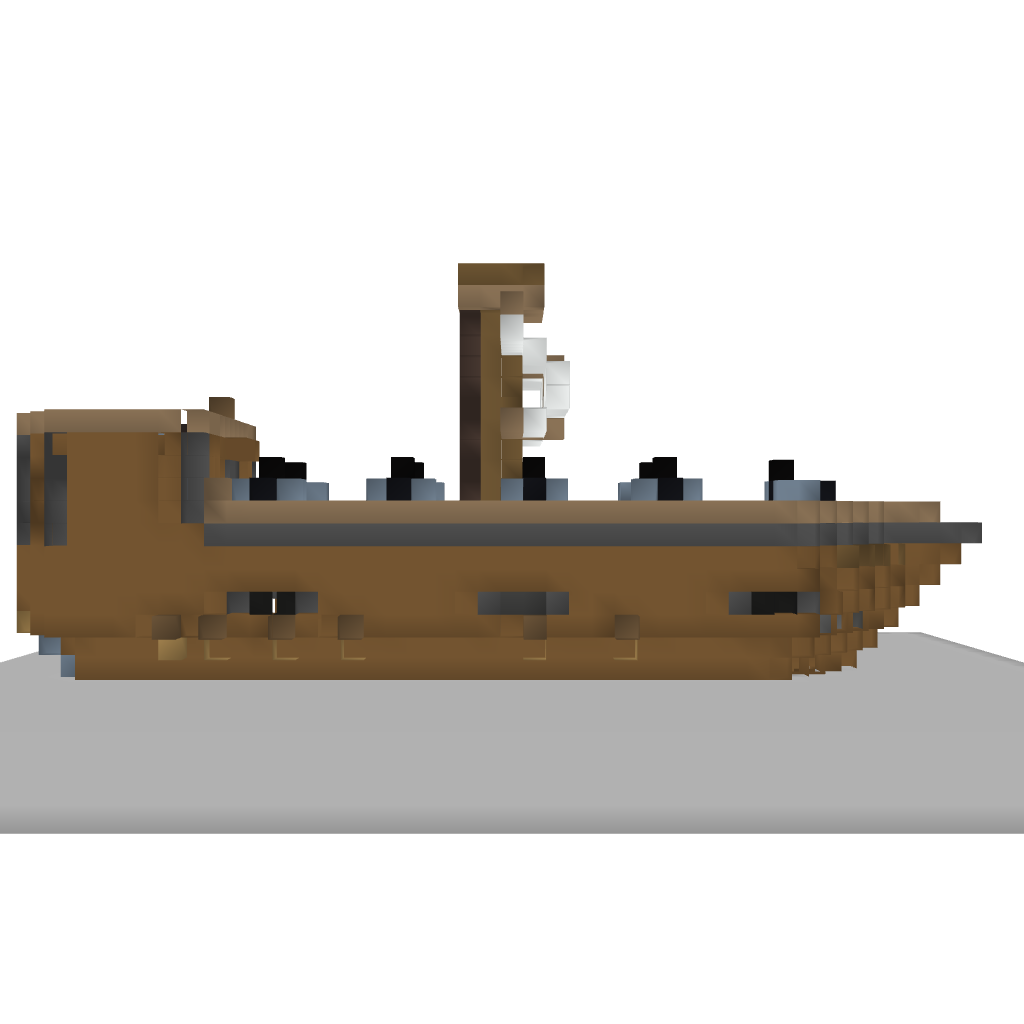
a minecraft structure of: Small Pirateship